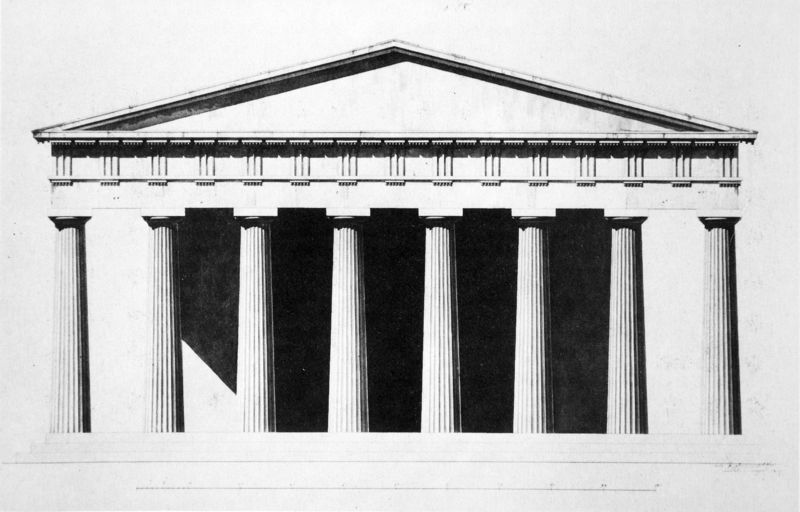
Titel: Walhalla in Donaustauf bei Regensburg (Projekt II) - Aufriss
Künstler: Carl von Fischer
Standort: München
Institution: Architektursammlung der Technischen Universität
Schlagwörter: blau, gott, mann, schatten, weiß, dreieck, frauen, grün, frau, grau, licht, männer, schwarz, skizze, säule, säulen, zeichnung, dach, gebäude, haus, rot, ornament, architektur, bild, kind, klassizismus, front, kinder, ansicht, fassade, studie, giebel, grafik, graphik, pilaster, treppe, treppen, spitz, symmetrie, stufe, stufen, foto, fotografie, eingang, kolonnade, antike, ringe, symmetrisch, arsch, politik, entwurf, trommel, schema, architrav, kapitelle, kapitell, photo, fries, dreiecksgiebel, römer, sims, gesims, ionisch, portikus, antik, götter, griechisch, griechenland, antikisierend, kanneluren, baldachin, plan, tempel, dorisch, verehrung, korinthisch, klassik, schaft, geometrie, abbildung, acht, antikisch, athen, monument, gebälk, akropolis, parthenon, rekonstruktion, cella, abakus, echinus, geison, massstab, sima, aufriss, tympanon, goldener schnitt, triglyphen, säulenordnung, ordnung, metope, metopen, triglyphe, säulenreihe, guttae, grichisch, kanelüren, tempelfassade, tempeö, fried, neoklassizismus, entasis, kanelluren, kannelur, annulus, anulli, dorika, dreieeck, dreieicksgiebel, ecktriglyphe, gutta, guttera, krepidoma, krepis, mutuli, mutulus, schinckel, stick, sä, säulenreihen, säulenstellung, stylobat, titten, frieszone, 8, tempel säulen römisch, metöpen, portiko, renaissa